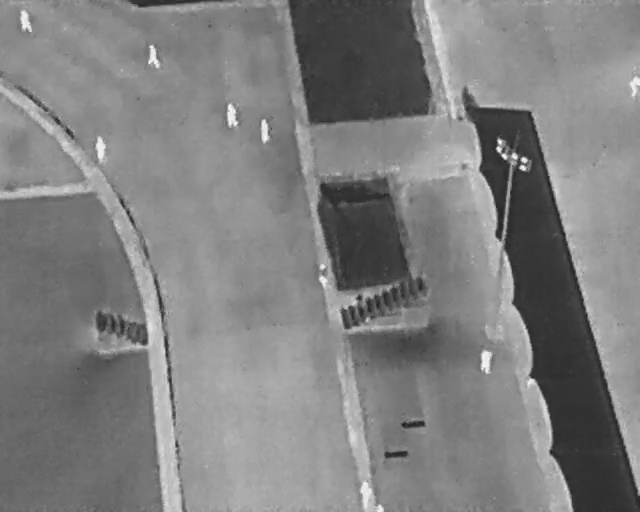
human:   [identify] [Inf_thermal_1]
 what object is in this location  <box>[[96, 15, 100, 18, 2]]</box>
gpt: <ref>1 medium person at the top right</ref>

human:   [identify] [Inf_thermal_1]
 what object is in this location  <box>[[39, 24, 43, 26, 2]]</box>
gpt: <ref>1 medium person at the top</ref>

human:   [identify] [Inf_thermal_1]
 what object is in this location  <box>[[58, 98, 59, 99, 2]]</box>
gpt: <ref>1 small person at the bottom</ref>

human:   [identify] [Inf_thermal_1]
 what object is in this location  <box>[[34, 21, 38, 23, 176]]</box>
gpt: <ref>1 large person at the top</ref>

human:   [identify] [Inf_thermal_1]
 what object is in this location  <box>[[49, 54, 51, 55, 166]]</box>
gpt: <ref>1 small person at the center</ref>